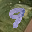
Label: 9